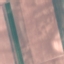
Land use / land cover: AnnualCrop